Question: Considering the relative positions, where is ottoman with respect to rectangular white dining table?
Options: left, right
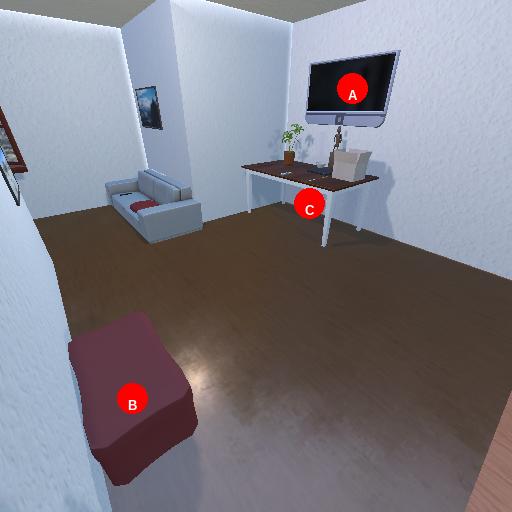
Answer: left